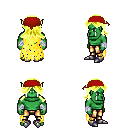
a pixel art fantasy rpg character, male body template, orc, green skin, yellow tattered cape, gold greaves, gold loose hair, red bandana, white cloth bandages, metal boots, four views (front, back, left, right), 2x2 character sprite sheet, small pixel art, hard edges, no anti-aliasing